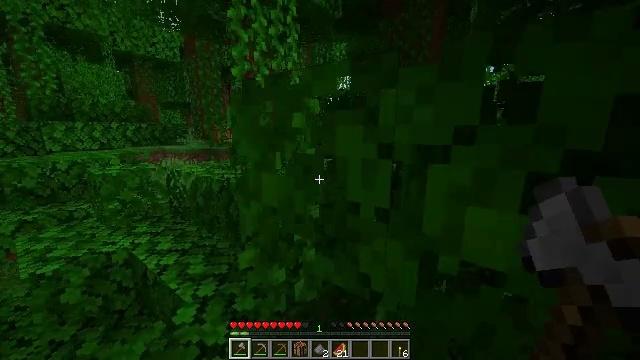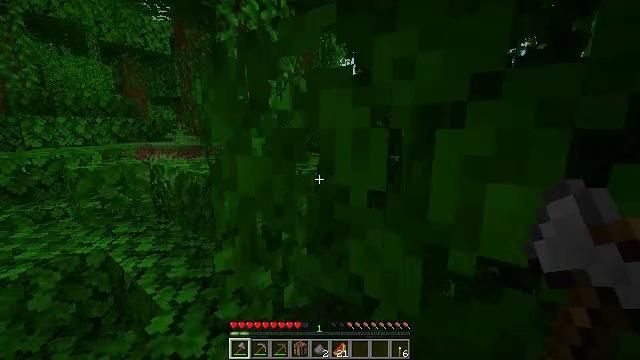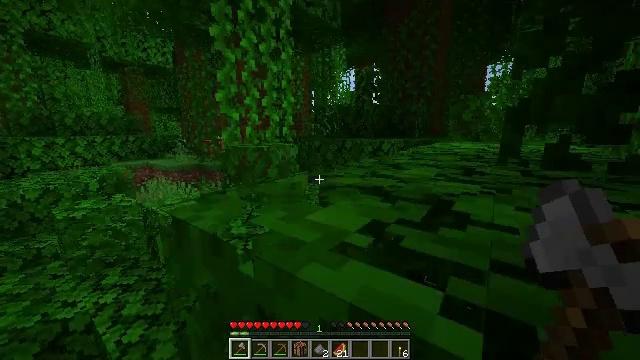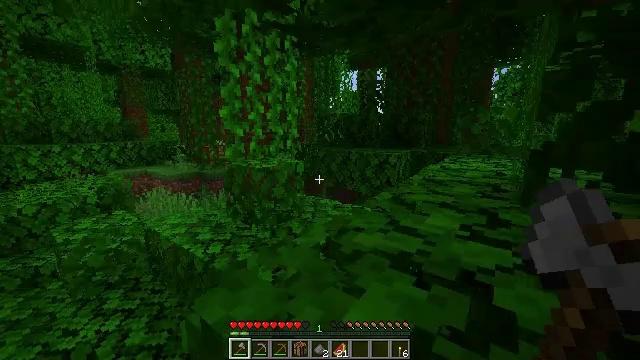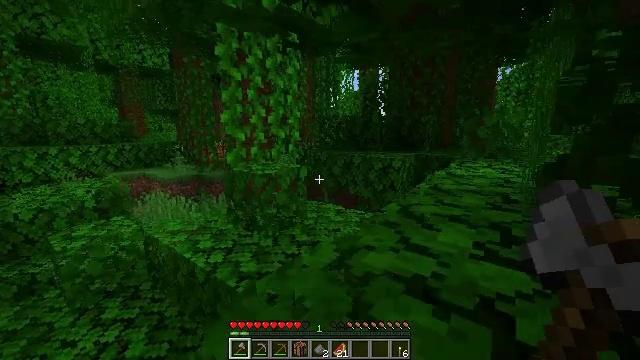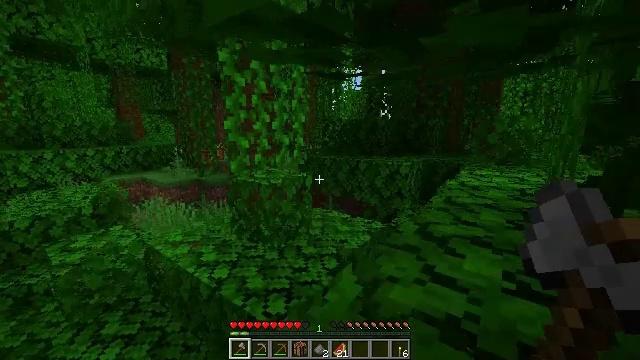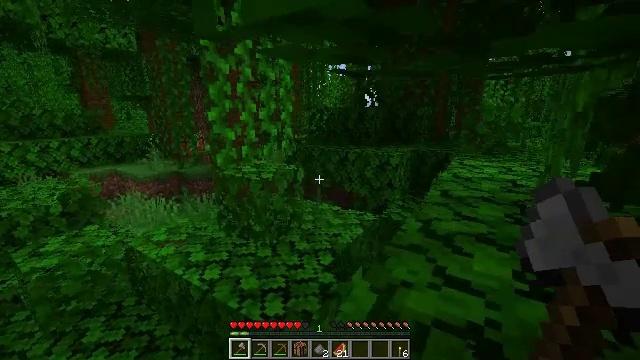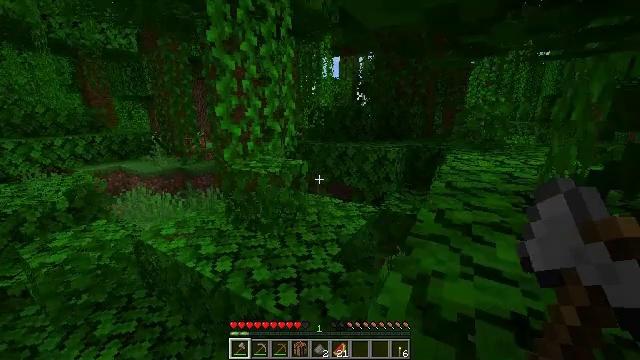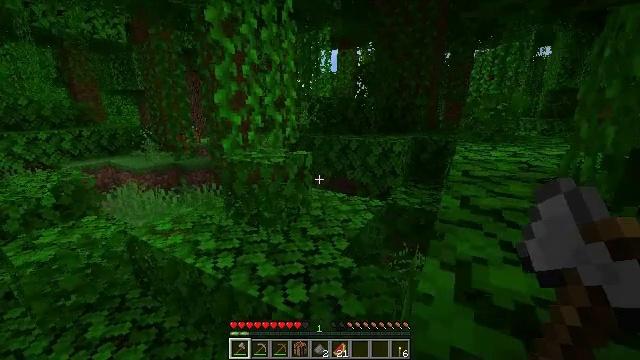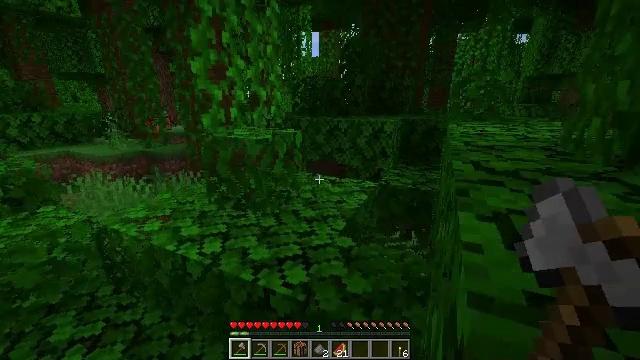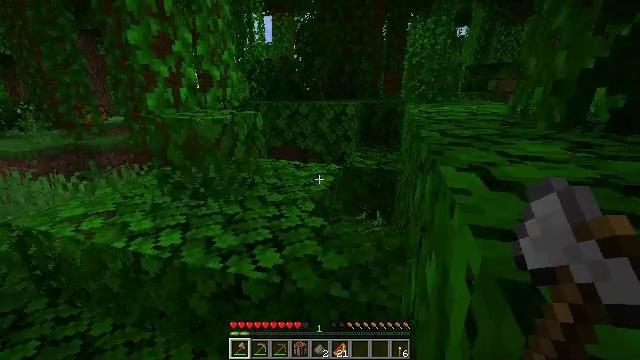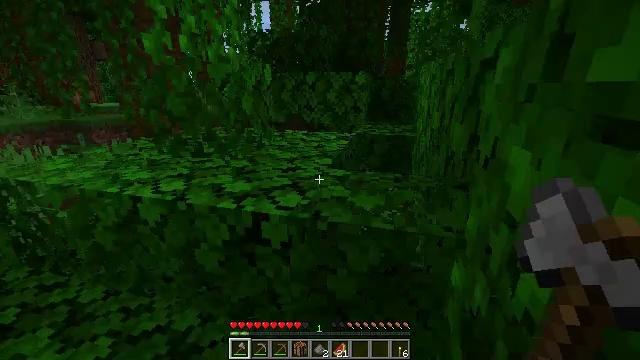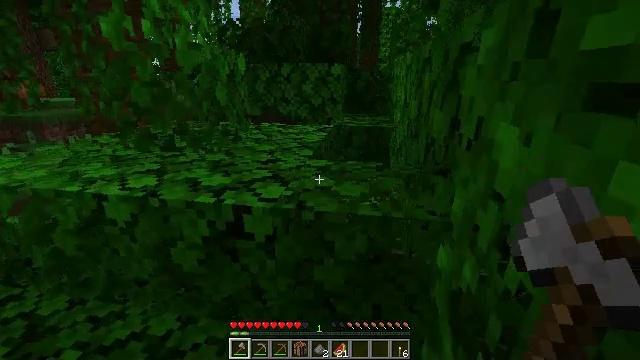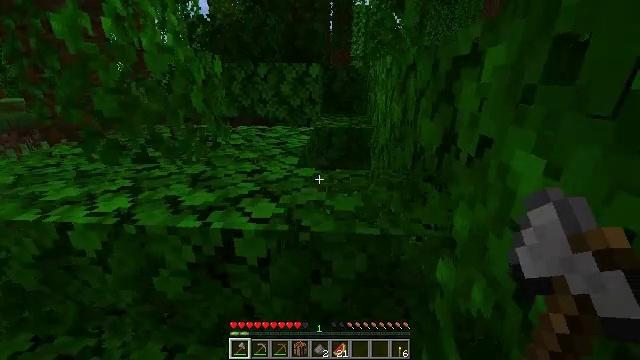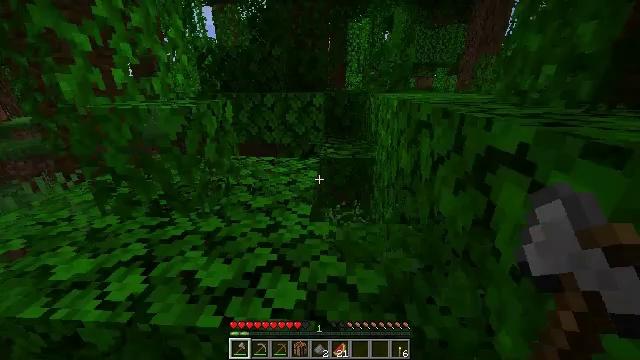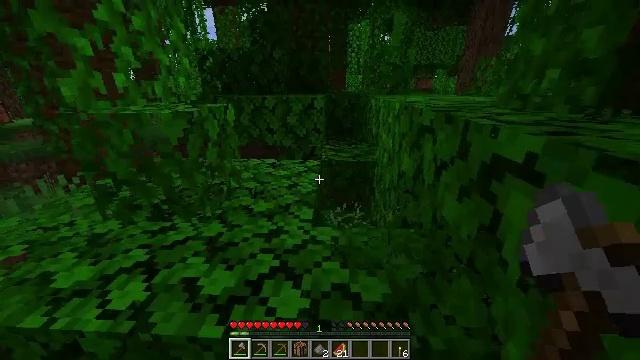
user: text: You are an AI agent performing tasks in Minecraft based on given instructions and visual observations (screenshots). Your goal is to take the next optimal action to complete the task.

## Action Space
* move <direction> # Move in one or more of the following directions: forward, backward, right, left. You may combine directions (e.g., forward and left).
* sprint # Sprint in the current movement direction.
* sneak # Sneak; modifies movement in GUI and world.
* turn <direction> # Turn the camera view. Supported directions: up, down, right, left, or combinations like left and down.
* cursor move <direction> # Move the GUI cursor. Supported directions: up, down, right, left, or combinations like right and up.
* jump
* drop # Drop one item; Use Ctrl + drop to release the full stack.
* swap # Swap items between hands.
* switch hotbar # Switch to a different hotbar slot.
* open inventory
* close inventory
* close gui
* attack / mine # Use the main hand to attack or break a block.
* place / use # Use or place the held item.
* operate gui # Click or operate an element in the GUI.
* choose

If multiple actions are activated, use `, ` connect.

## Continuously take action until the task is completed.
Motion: motion action
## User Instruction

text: Break the grass block.
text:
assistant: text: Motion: move forward, sprint, jump
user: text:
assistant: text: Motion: move forward, sprint, jump
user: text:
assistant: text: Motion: move forward and move left, jump
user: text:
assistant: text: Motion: move forward and move left, jump
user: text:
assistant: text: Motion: move forward and move left, jump
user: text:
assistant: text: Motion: move forward and move left, turn right and down, jump
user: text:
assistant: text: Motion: move forward and move left, turn right and down, jump
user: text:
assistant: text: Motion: move forward and move left, jump
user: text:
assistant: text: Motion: move forward and move left, turn right and down, jump
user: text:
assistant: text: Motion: move forward, sprint, turn right and down, jump
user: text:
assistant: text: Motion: move forward, sprint, jump
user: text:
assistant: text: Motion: move forward, sprint, turn right and down, jump
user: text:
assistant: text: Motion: move forward, sprint, turn right and down, jump
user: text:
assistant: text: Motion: move forward, sprint, turn right, jump
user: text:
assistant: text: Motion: move forward, sprint, jump
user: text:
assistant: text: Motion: move forward, sprint, jump
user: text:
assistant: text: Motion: move forward, sprint, jump
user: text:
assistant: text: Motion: move forward, sprint, jump
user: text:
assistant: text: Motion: move forward
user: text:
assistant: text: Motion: move forward, open inventory
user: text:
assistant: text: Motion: open inventory
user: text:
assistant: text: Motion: open inventory
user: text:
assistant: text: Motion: open inventory
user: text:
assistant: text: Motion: cursor move right and down
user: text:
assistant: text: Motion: cursor move right and down
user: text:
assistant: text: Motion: cursor move right and down
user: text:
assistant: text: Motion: cursor move down
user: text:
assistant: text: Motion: no_op
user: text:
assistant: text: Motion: no_op
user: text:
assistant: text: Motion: no_op